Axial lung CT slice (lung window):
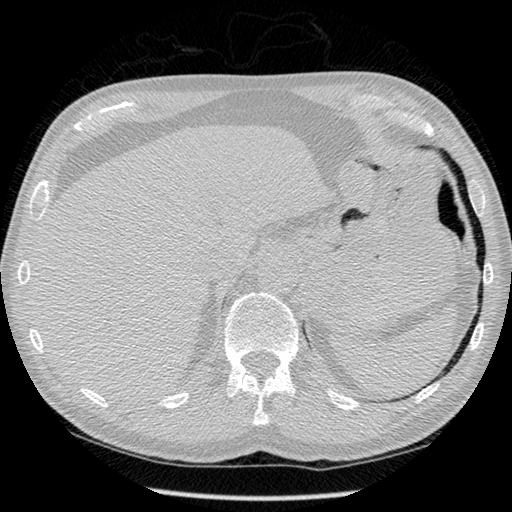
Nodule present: no